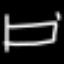
Label: bed